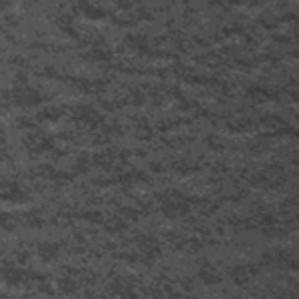
Label: frost